Question: While programming a set of div elements next to each other I encountered a problem. Situation is as follows.

As you can see in the example image there is an amount of divs being stacked next to each other (the red,green en orange blocks). These live inside a container with a fixed width. Each time the page reloads there are a amount of colored divs. How can i distribute these evenly in the container? (the empty space at the right...)
I though of calculating the width-percentage (i.e. 21.14%) using php and setting it to the elements. This seems to work in Firefox, but it doesn't in IE or safari/chrome. I guess it has something to do with IE and webkit to assign a width of i.e. 21.5 px?
Is it possible? And how?
Thanks!
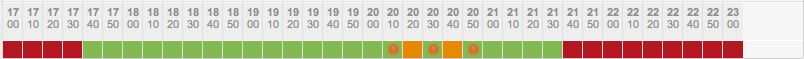
Answer: try this:
'''
#parentdiv{
display: table;
}
.childrendiv{//give children divs the same class
display: table-cell;
width: auto;
}
'''
<URL>